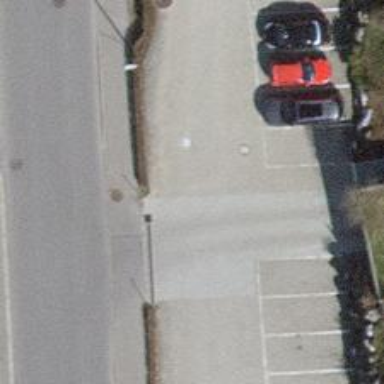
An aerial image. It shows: Parking aisle with paving stones surface.